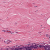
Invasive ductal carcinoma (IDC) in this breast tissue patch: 0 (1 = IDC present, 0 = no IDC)